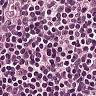
Metastatic tissue present: no